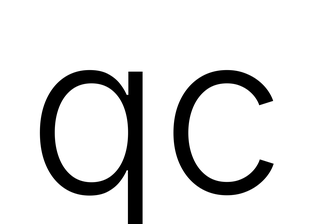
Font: Inter_Light